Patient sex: M
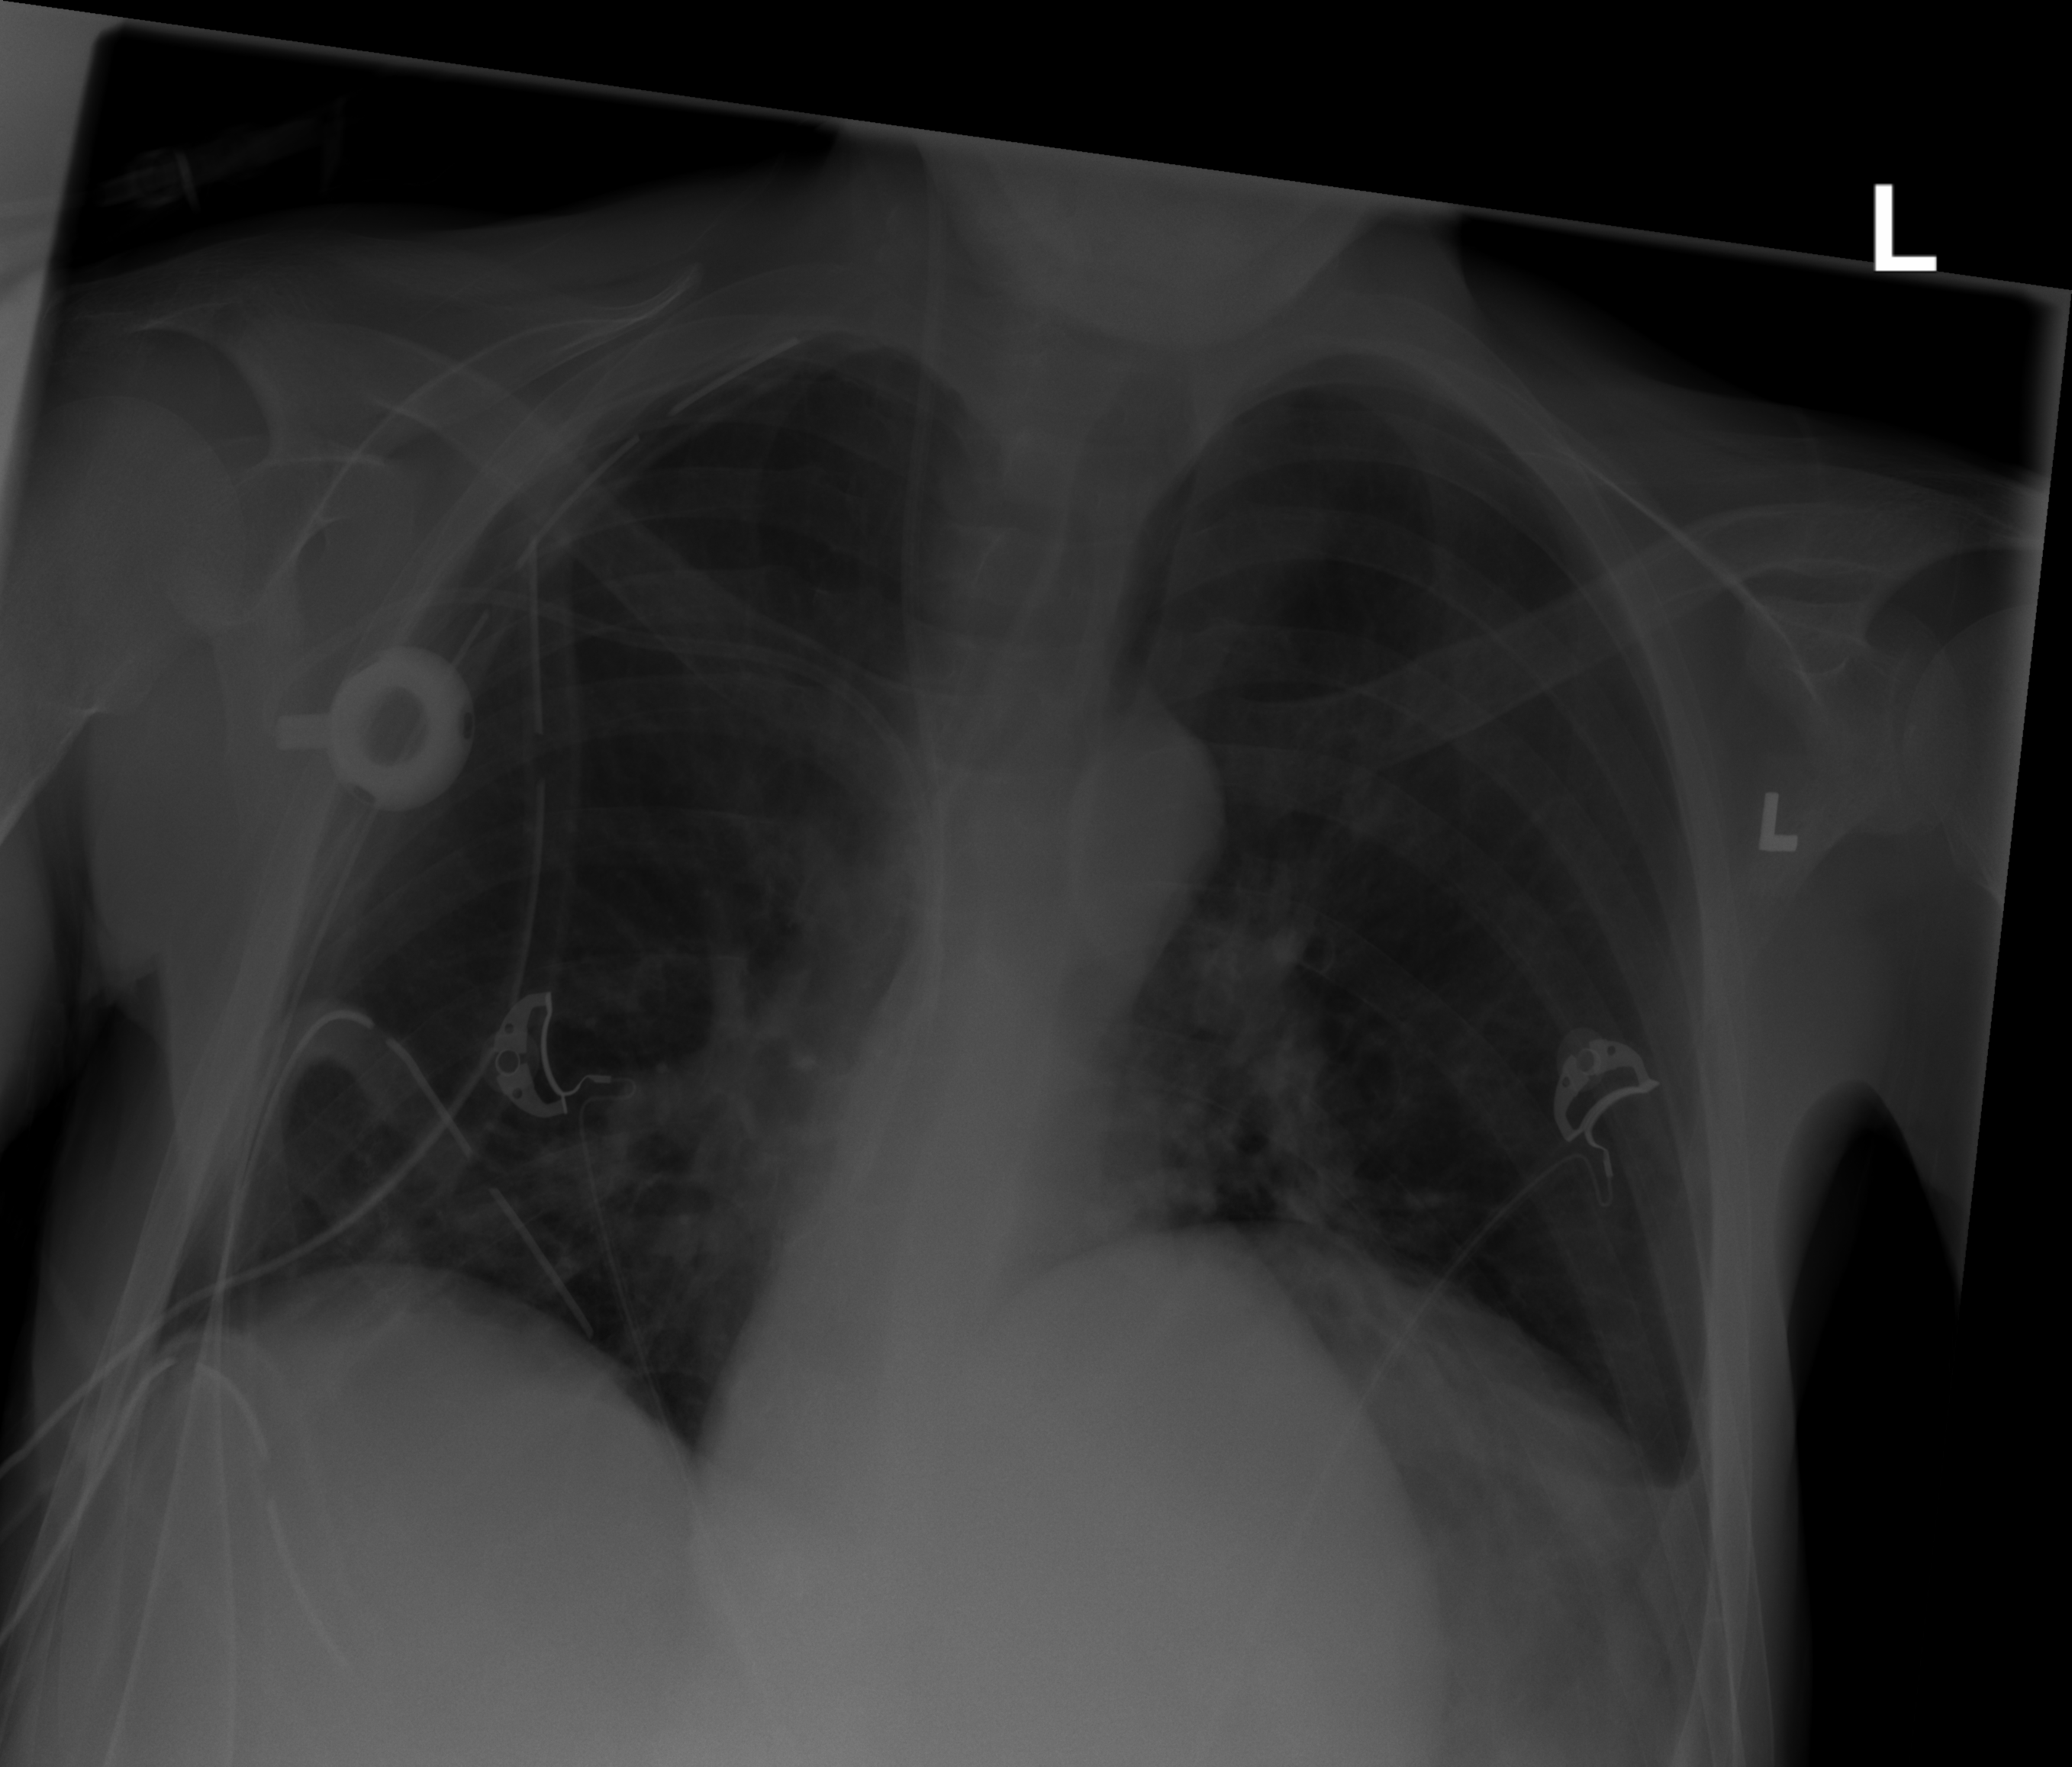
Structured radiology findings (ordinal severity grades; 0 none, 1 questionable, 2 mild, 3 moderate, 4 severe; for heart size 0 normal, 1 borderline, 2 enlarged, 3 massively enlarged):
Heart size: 2
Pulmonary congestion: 0
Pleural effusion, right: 0
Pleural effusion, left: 0
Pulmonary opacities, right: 2
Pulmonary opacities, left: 2
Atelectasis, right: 2
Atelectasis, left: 2